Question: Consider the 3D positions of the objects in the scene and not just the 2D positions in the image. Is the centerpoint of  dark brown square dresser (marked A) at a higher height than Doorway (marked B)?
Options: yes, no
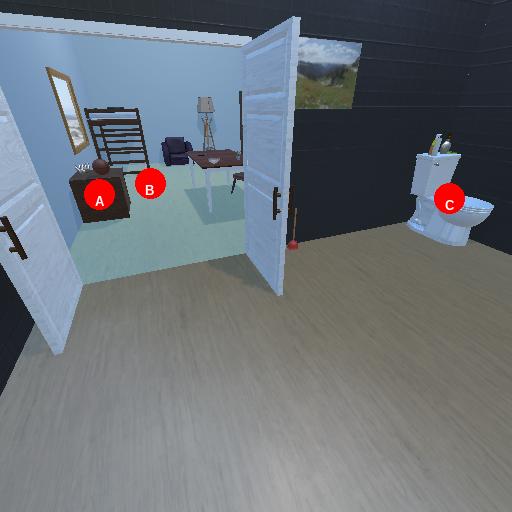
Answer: yes